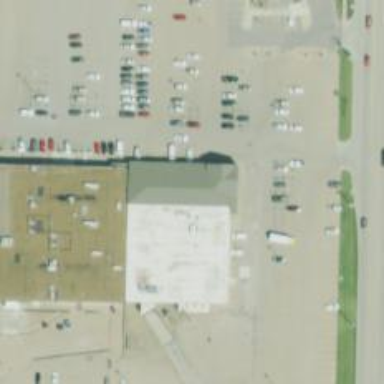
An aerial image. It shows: Supermarket.